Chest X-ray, AP view. Patient: 6 years old, sex M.
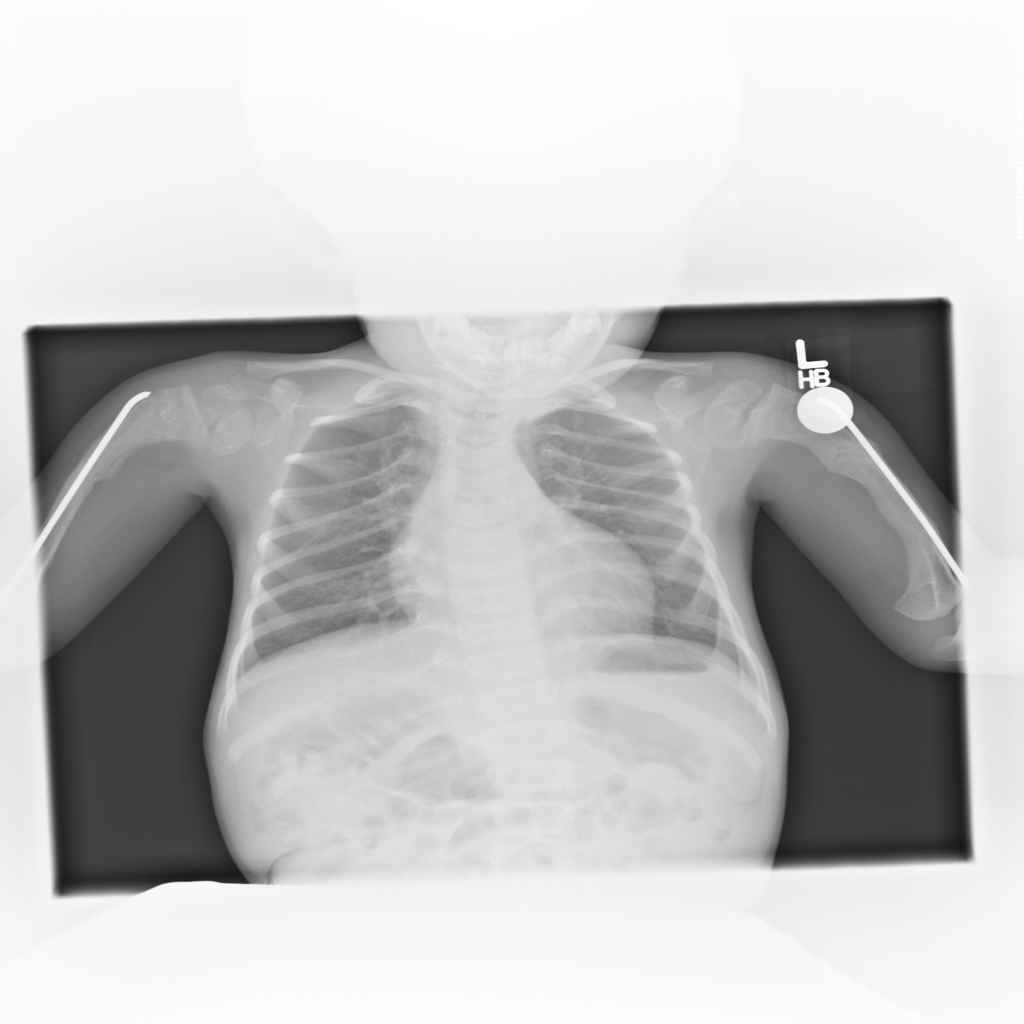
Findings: No Finding